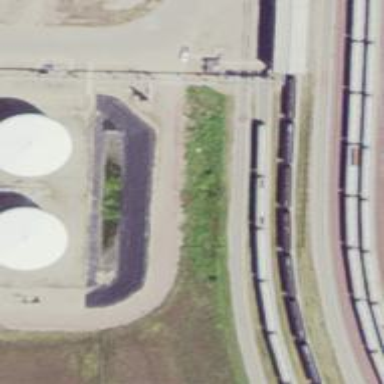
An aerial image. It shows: Rail spur service.